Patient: sex M, age 34
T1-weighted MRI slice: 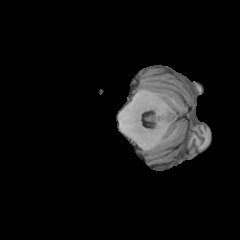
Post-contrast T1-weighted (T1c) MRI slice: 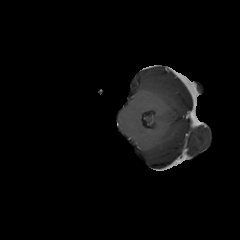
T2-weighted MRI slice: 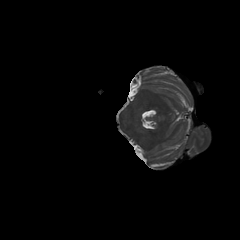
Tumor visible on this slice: no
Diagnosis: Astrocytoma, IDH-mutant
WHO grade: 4